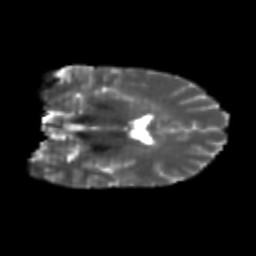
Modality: T2w
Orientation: coronal
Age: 22
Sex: female
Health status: healthy
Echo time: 0.074 s